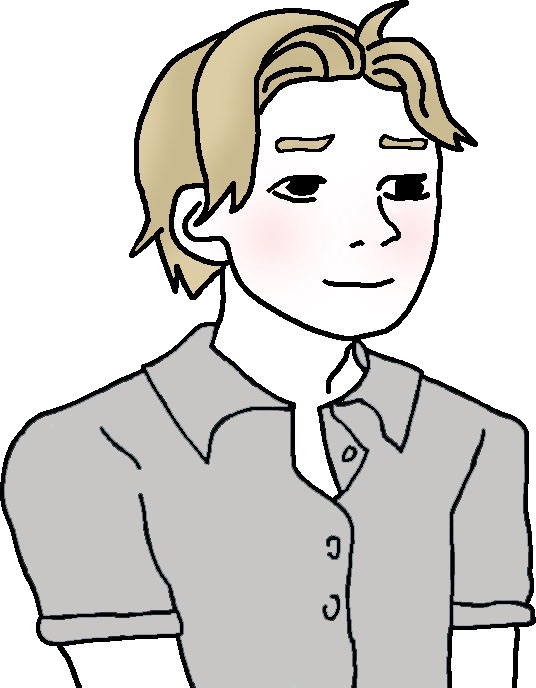
Label: 5_Trad_Boywife